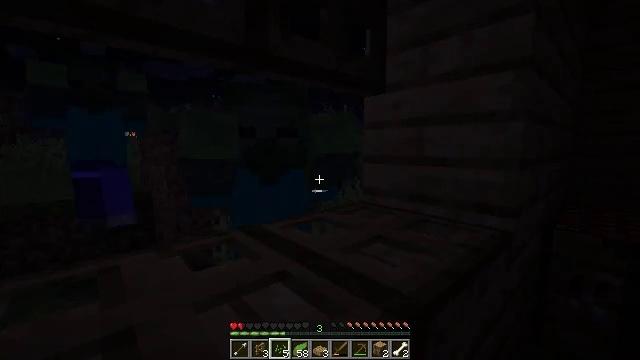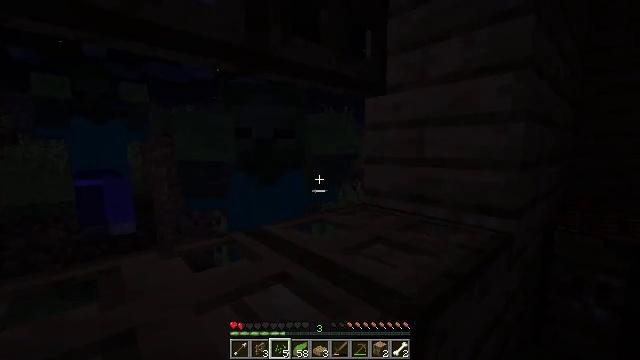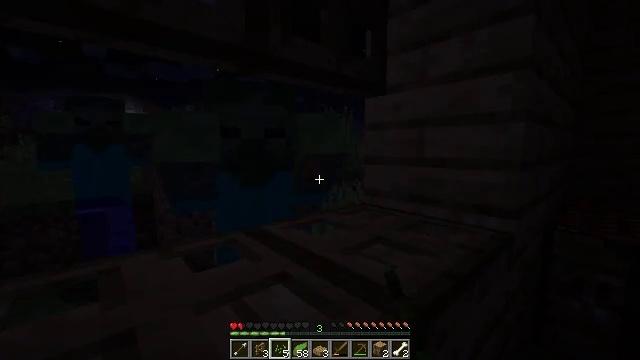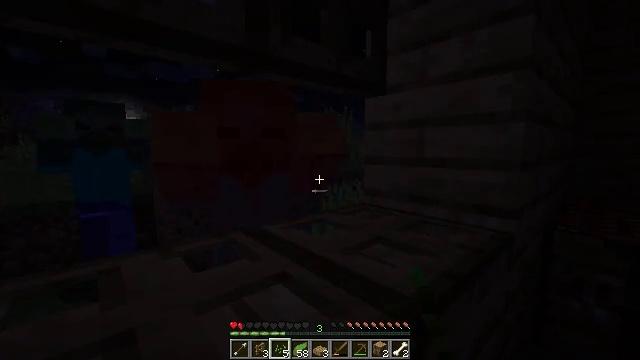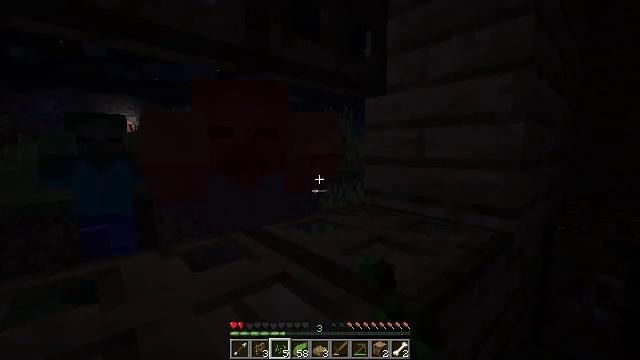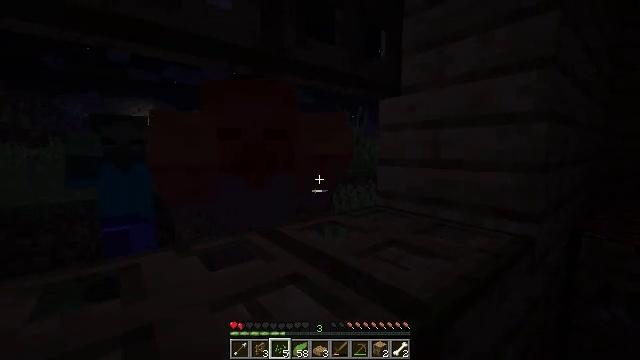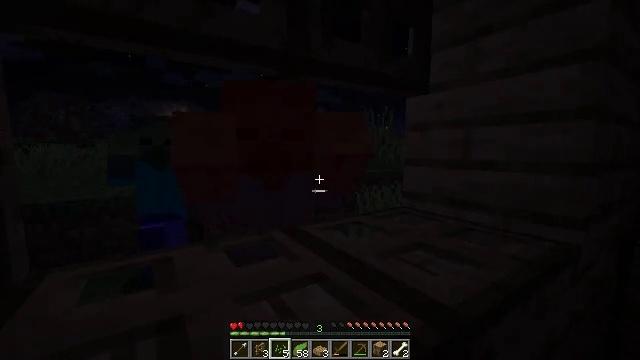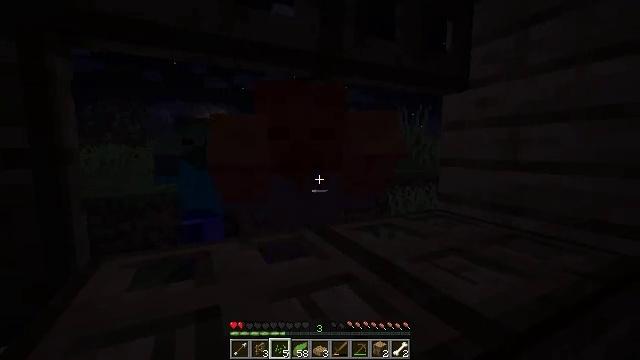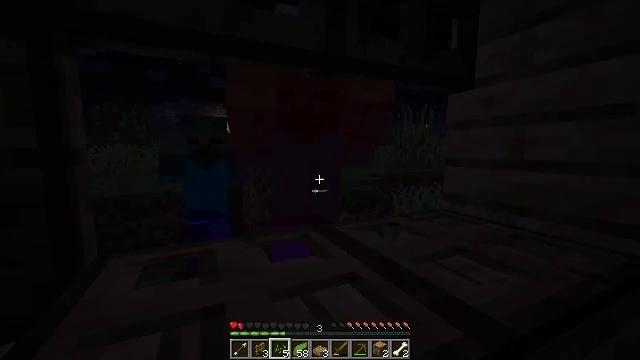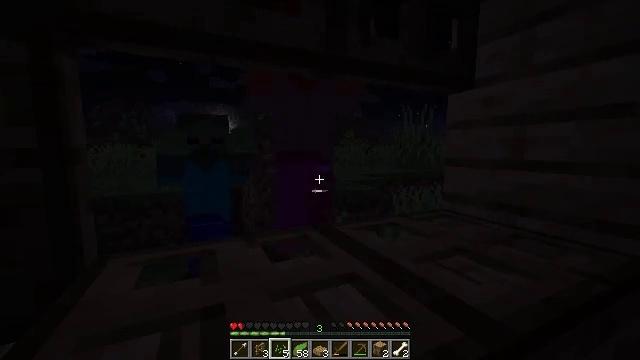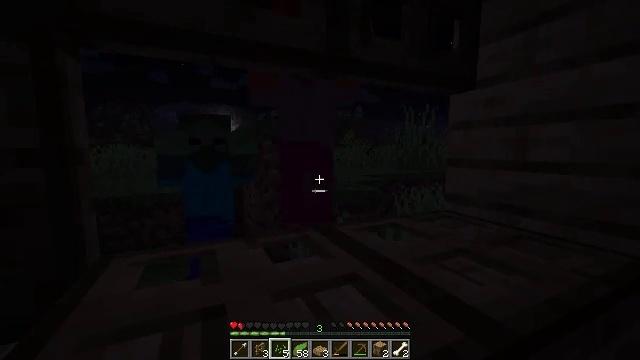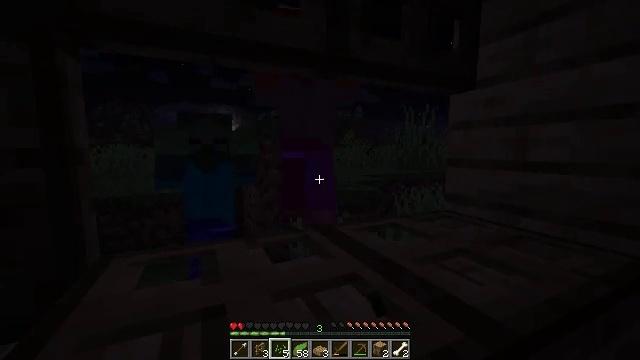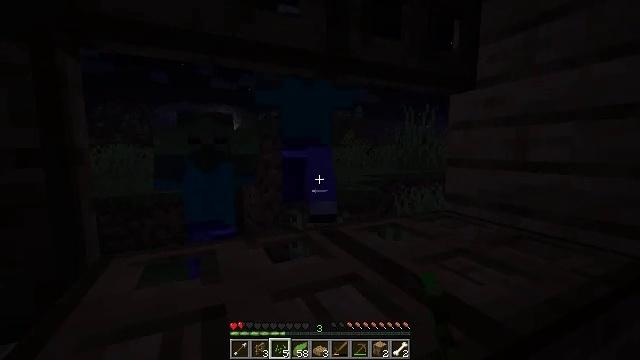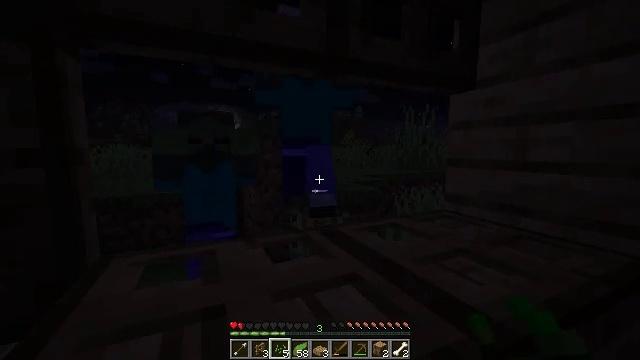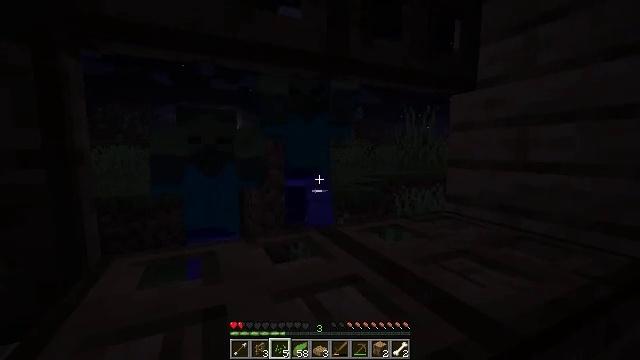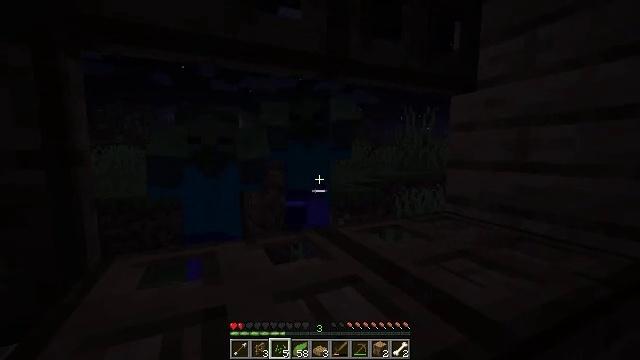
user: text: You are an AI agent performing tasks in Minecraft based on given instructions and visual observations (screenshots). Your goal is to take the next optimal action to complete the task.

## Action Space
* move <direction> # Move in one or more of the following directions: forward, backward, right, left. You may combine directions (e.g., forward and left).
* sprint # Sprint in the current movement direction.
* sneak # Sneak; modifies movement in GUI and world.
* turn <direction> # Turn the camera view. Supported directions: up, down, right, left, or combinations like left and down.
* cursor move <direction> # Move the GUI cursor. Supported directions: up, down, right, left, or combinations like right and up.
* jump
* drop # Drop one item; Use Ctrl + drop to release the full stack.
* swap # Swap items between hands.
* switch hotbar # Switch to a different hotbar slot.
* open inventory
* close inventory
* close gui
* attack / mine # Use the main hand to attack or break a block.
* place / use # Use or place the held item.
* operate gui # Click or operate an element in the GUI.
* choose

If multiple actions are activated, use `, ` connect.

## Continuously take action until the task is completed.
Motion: motion action
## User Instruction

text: Combat enemy.
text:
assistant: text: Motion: attack / mine
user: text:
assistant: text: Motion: no_op
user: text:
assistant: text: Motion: attack / mine
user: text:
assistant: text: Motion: attack / mine
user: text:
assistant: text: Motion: turn left, attack / mine
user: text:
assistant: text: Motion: turn left
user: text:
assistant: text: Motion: turn left, attack / mine
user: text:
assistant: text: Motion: attack / mine
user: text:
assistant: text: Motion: attack / mine
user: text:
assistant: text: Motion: attack / mine
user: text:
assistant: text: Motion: no_op
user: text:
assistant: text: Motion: attack / mine
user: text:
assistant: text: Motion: attack / mine
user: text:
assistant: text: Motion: attack / mine
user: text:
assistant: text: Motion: no_op
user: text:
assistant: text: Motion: attack / mine
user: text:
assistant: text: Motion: turn left, attack / mine
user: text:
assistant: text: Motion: attack / mine
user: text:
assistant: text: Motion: turn up, attack / mine
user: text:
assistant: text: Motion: no_op
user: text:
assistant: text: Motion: attack / mine
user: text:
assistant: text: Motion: attack / mine
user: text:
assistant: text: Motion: turn left, attack / mine
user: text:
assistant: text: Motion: turn left
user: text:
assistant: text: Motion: turn left
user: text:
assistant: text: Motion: turn left
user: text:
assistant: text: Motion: turn left, attack / mine
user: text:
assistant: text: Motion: turn left, attack / mine
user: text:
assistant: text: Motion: attack / mine
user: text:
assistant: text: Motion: no_op